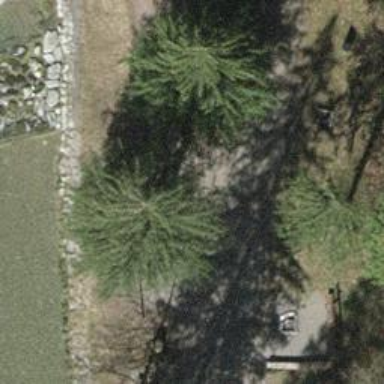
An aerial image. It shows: Brown bench in the vicinity.